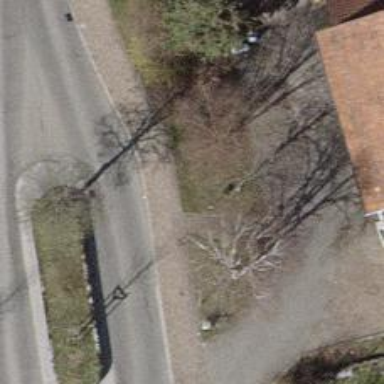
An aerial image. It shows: Urban tree adding natural touch to the cityscape.